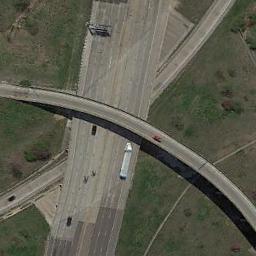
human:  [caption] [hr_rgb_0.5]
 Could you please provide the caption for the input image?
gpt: The overpass is next to the grass .

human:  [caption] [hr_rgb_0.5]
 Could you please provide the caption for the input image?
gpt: The directional overpass is over the roads on the lawn .

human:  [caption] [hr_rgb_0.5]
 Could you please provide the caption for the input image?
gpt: An overpass is above the road .

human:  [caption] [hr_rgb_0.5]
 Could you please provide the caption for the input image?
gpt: Several cars are on the road under the overpass .

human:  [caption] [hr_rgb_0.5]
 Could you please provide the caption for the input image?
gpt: There are green meadows around the overpass .